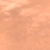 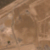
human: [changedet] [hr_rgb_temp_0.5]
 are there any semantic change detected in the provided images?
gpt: Desert left the place to urbanization.